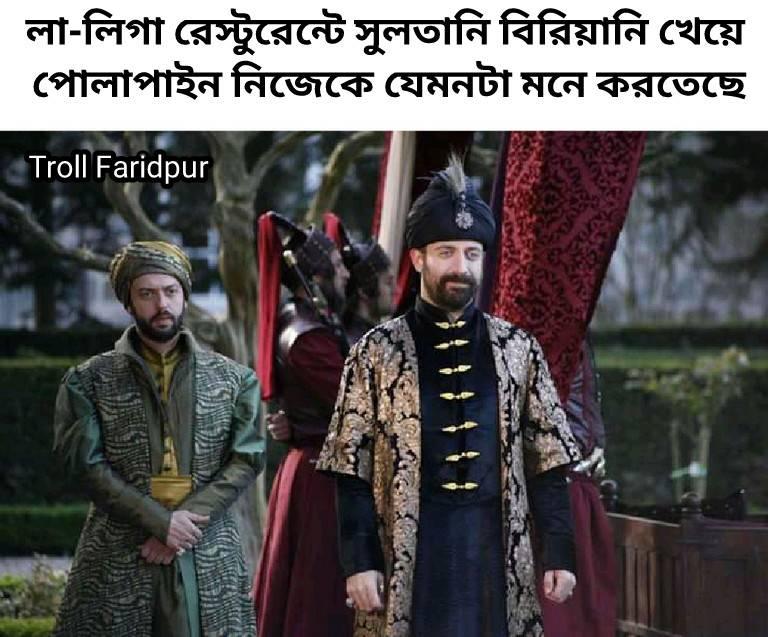
Caption: লা - লিগা    রেস্টুরেন্টে সুলতানি বিরিয়ানি খেয়ে পোলাপাইন নিজেকে যেমনটা মনে করতেছে
Label: non-hate